Interaction volume radius: 10 \u00c5
Interaction volume height: 15 \u00c5
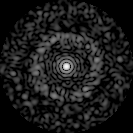
Disorder parameter: 0.8561